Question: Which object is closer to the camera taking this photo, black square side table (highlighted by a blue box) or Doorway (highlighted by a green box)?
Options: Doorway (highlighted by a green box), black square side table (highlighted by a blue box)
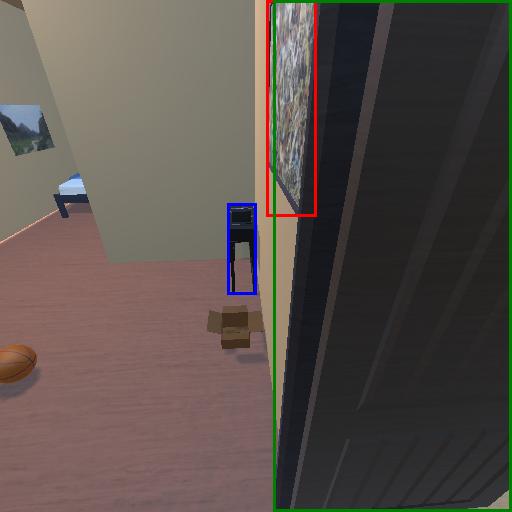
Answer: Doorway (highlighted by a green box)